Question: I have a 'JSONObject' and I have to generate a 'PDF' where the content will be pretty formatted raw 'JSON' of that 'JSONObject'. How can I generate it in 'Android' 'Kotlin'?
I have found similar work in <URL> but it cannot compile successfully.

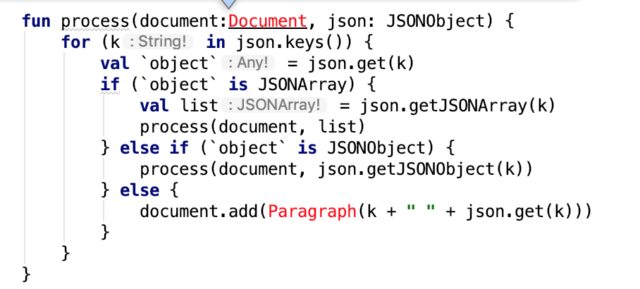
Answer: ## Generate PDF with Raw JSON string as content
'''
import android.graphics.Color
import android.graphics.Paint
import android.graphics.pdf.PdfDocument
import com.google.gson.GsonBuilder
class PdfGeneratorService(){
private val ROW_INC = 20F
private val COL_INC = 15F
fun jsonFormat(jsonStr: String): String {
var indentCount = 0
val builder = StringBuilder()
for (c in jsonStr) {
if (indentCount > 0 && '
' == builder.last()) {
for (x in 0..indentCount) builder.append(" ")
}
when (c) {
'{', '[' -> {
builder.append(c).append("
")
indentCount++
}
',' -> builder.append(c).append("
")
'}', ']' -> {
builder.append("
")
indentCount--
for (x in 0..indentCount) builder.append(" ")
builder.append(c)
}
else -> builder.append(c)
}
}
return builder.toString()
}
private fun createPdf(textToPdf: String) {
try {
val gSon = GsonBuilder().setPrettyPrinting().create()
val text = gSon.toJson(jsonFormat(textToPdf))
val rawLines = text.split("\n")
val jsonLines = rawLines.map { it.replace("\", "") }
val maxLengthString = jsonLines.maxBy { it.length }
val paint = Paint()
paint.color = Color.BLACK
paint.fontSpacing
val pageWidth = paint.measureText(maxLengthString).toInt() + 2 * COL_INC.toInt() // 2, two side padding
val pageHeight = (ROW_INC * rawLines.size + ROW_INC).toInt()
val document = PdfDocument()
val pageInfo: PdfDocument.PageInfo = PdfDocument.PageInfo.Builder(pageWidth, pageHeight, 1).create()
val page: PdfDocument.Page = document.startPage(pageInfo)
val canvas = page.canvas
for (line in jsonLines) {
canvas.drawText(line, column, row, paint)
row += ROW_INC
}
document.finishPage(page)
document.writeTo(FileOutputStream(File(PATH_TO_PDF_FILE)))
document.close()
}catch (e: java.lang.Exception){
Log.e("classTag", e)
}
}
}
'''
You can find article of how to use <URL>